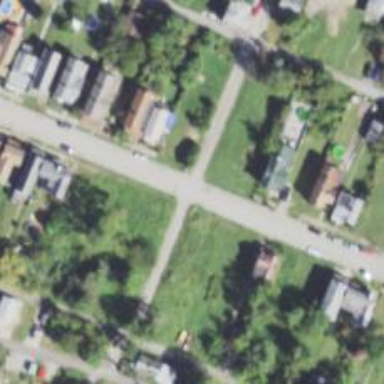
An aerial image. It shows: Alley classified as service road.